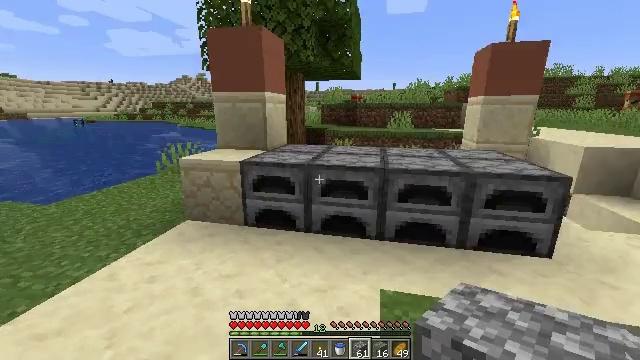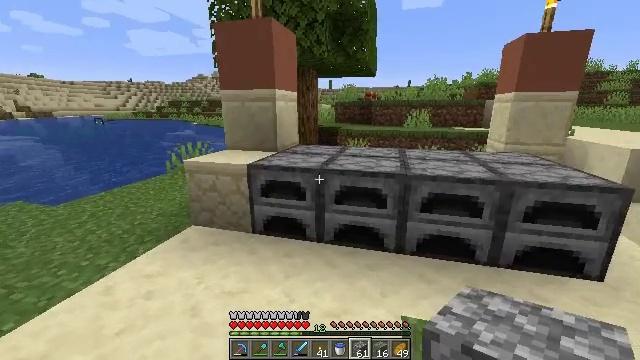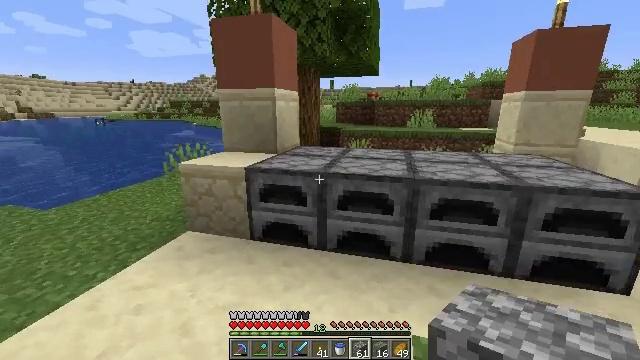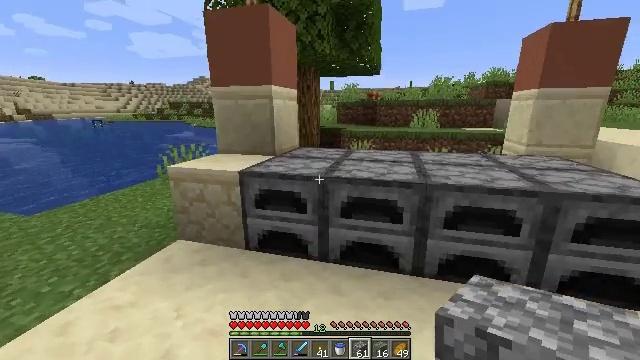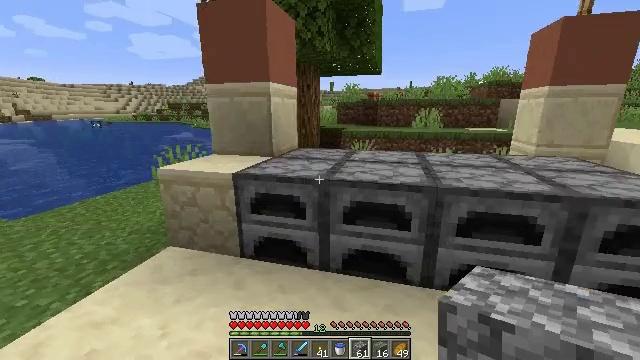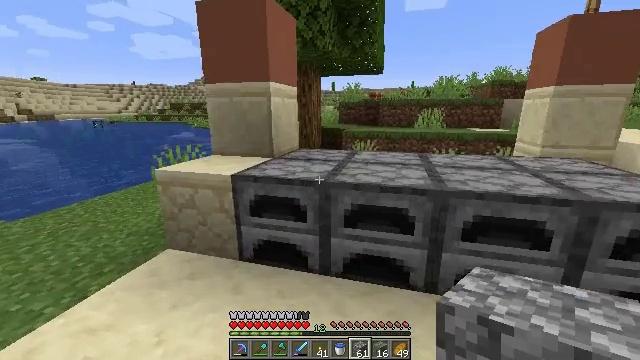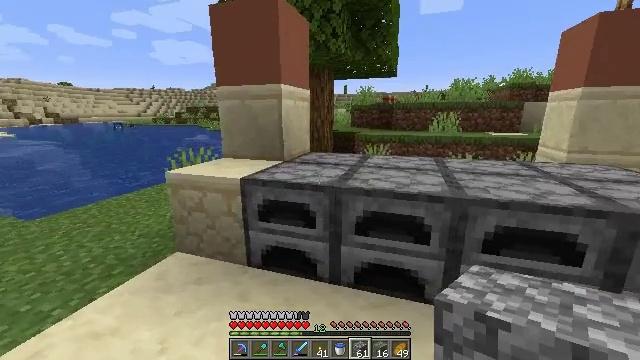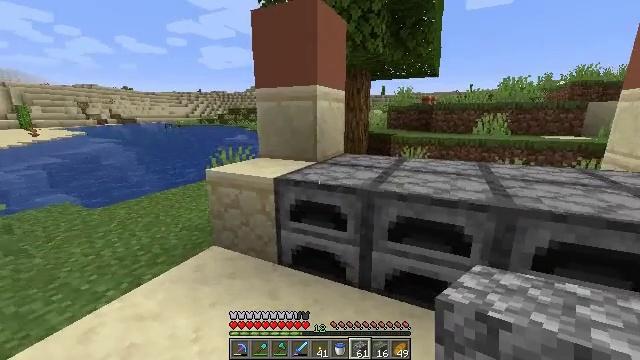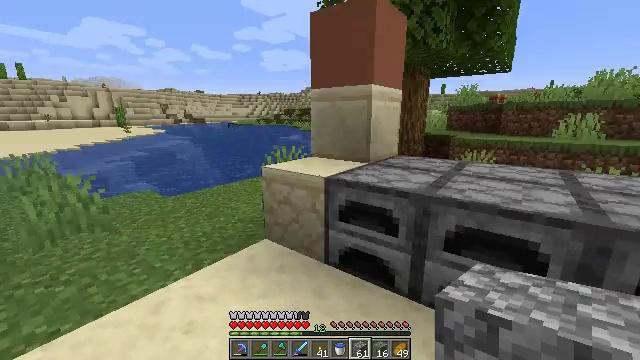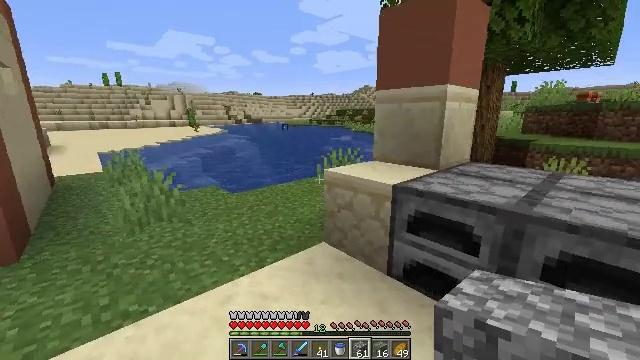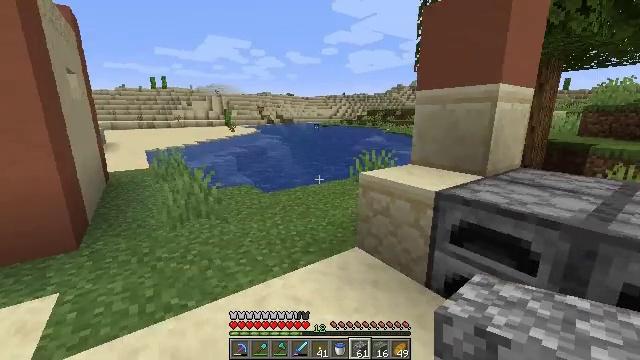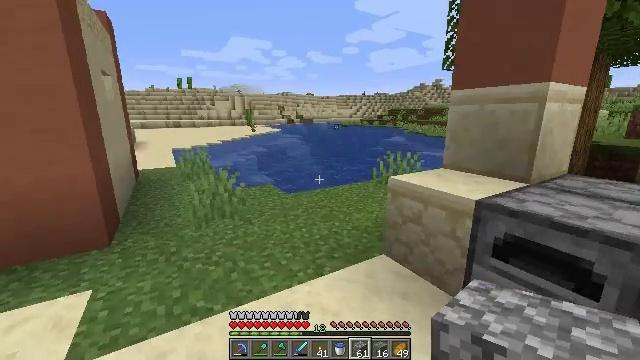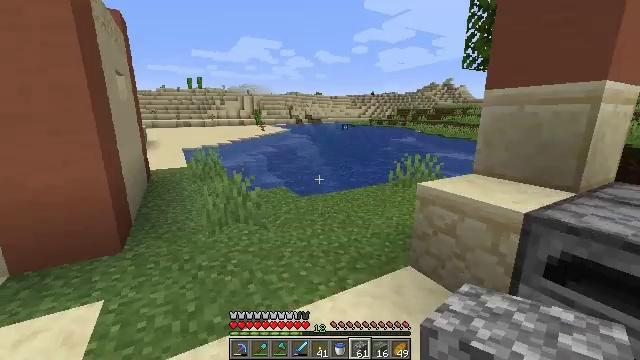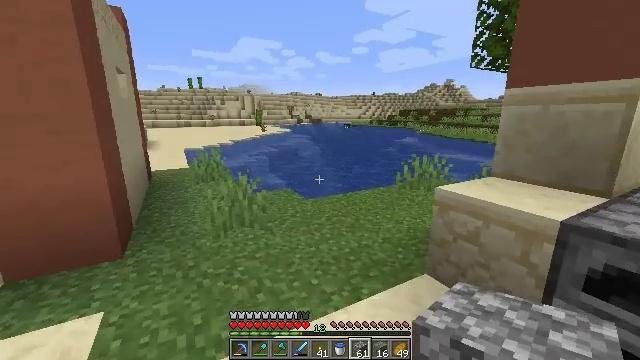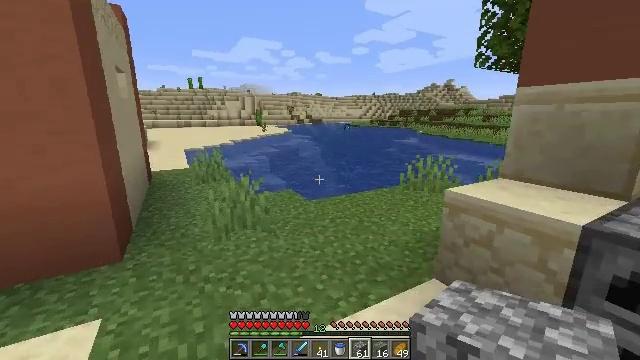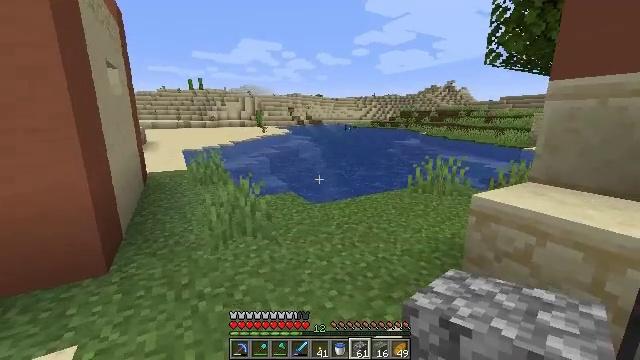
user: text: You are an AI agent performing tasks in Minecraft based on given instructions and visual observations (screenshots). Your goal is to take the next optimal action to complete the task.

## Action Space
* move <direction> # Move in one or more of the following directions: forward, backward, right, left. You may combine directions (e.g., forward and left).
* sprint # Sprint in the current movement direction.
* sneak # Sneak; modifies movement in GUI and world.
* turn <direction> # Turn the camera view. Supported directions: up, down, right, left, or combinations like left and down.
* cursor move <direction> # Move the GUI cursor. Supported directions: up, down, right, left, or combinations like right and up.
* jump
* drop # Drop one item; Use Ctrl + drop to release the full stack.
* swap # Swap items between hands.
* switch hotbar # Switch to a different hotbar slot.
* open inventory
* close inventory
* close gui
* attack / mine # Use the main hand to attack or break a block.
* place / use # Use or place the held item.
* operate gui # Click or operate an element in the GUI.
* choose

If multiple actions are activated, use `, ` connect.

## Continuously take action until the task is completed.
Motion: motion action
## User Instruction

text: Remove iron bars from the inventory.
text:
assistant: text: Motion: move forward, turn left
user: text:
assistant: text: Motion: move forward
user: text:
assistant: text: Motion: move forward
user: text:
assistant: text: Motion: move forward
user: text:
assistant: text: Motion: no_op
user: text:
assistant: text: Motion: turn left
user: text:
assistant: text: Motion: turn left
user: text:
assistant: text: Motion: move left, turn left
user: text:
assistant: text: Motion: move forward and move left, turn left
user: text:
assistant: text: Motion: move forward and move left, turn left
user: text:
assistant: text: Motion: move forward and move left, turn left
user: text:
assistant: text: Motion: move forward and move left, turn left
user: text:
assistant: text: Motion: move forward and move left
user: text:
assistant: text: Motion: move forward
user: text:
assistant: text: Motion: move forward
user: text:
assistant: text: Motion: no_op
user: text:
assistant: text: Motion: open inventory
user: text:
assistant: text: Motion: open inventory
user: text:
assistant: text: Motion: open inventory
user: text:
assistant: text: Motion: open inventory
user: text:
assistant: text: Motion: open inventory
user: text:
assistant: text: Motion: no_op
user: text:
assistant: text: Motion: no_op
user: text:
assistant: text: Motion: no_op
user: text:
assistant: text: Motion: cursor move right
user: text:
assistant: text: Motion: cursor move right
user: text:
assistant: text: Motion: cursor move right
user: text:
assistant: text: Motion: no_op
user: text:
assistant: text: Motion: no_op
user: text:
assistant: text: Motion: no_op